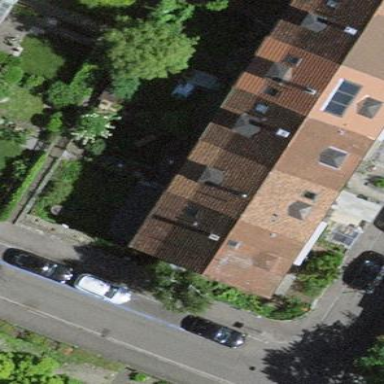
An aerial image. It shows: Terrace building.